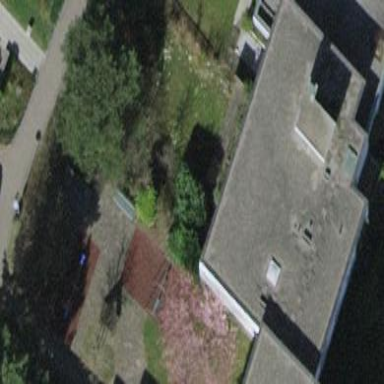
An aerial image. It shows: Flat-roofed residential building.